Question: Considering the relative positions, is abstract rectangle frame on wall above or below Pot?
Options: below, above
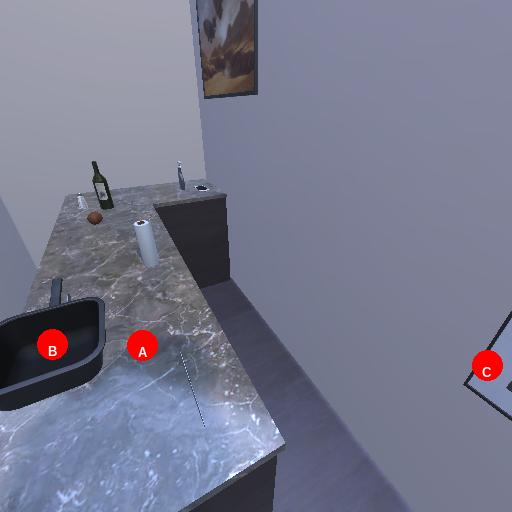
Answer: below